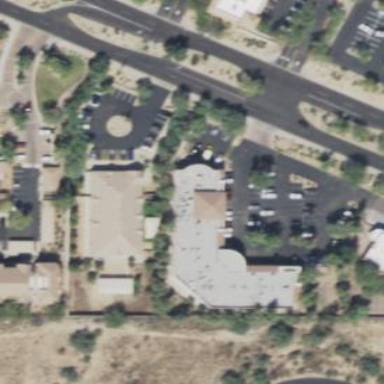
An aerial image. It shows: Retail building.